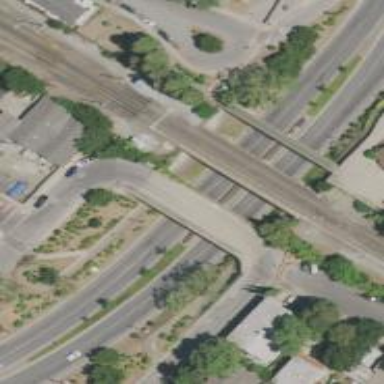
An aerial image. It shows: Bridge over railway line.